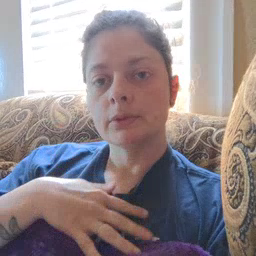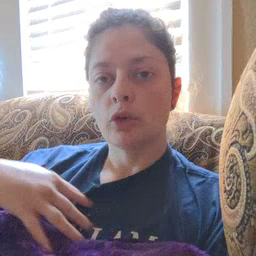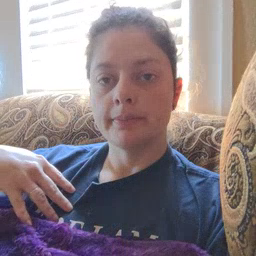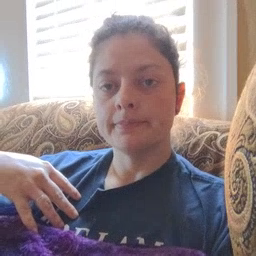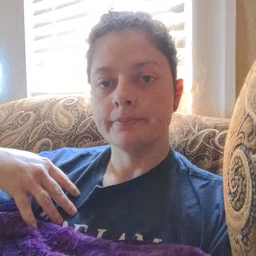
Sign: zebra